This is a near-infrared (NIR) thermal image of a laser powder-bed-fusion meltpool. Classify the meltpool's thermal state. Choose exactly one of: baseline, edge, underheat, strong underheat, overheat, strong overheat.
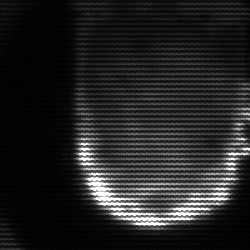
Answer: baseline